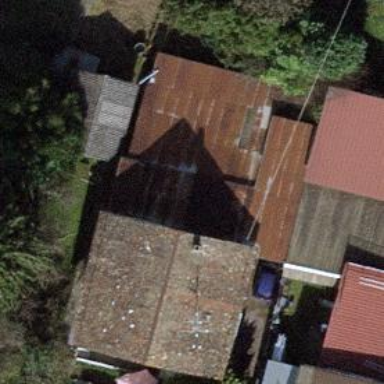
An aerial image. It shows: View of roof of building.